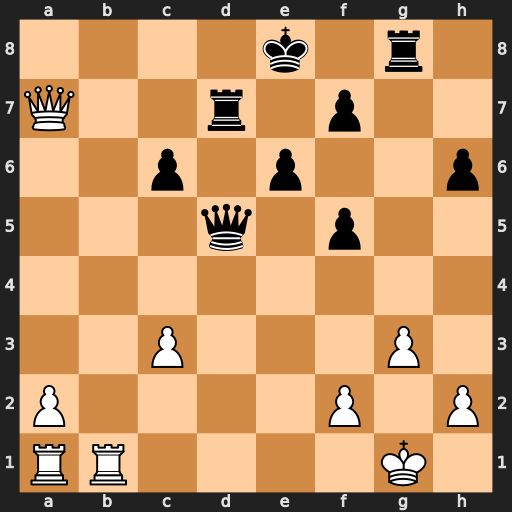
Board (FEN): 4k1r1/Q2r1p2/2p1p2p/3q1p2/8/2P3P1/P4P1P/RR4K1
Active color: w
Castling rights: -
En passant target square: -
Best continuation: Rb8+ Ke7 Qa3+ Qd6 Qxd6+ Kxd6 Rxg8